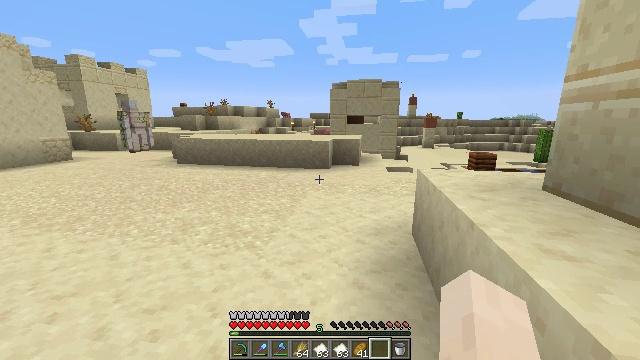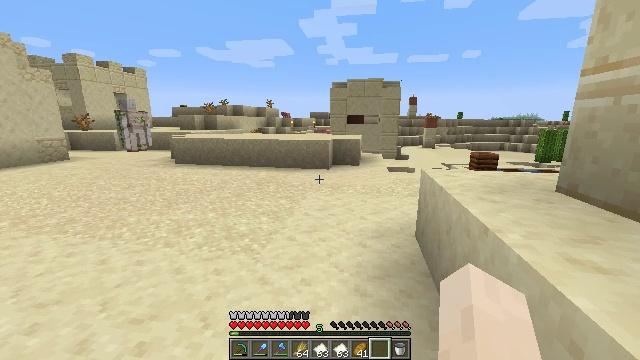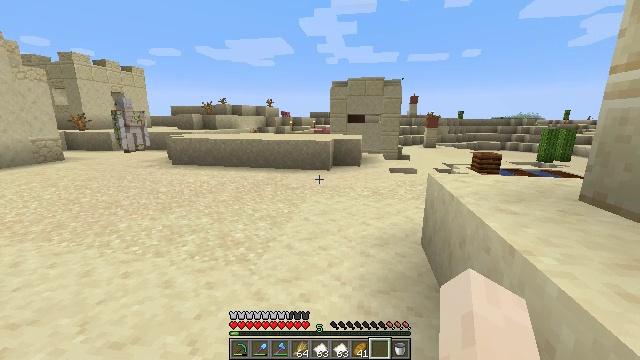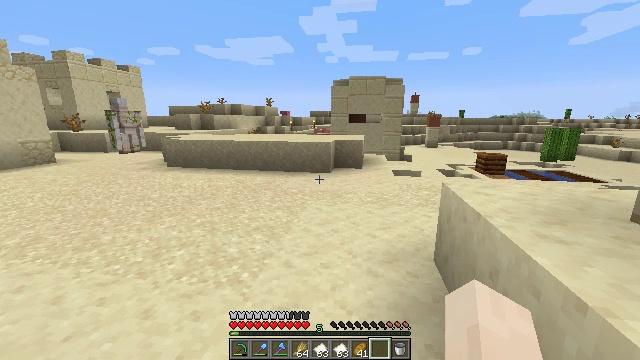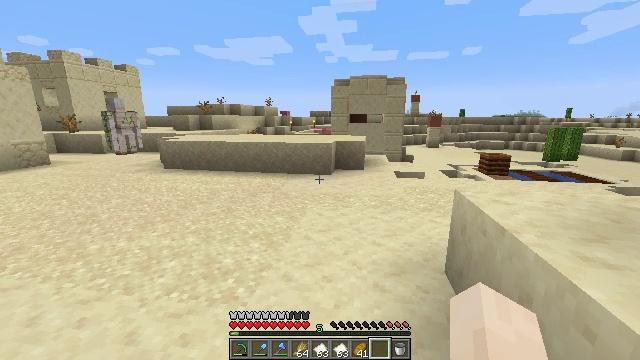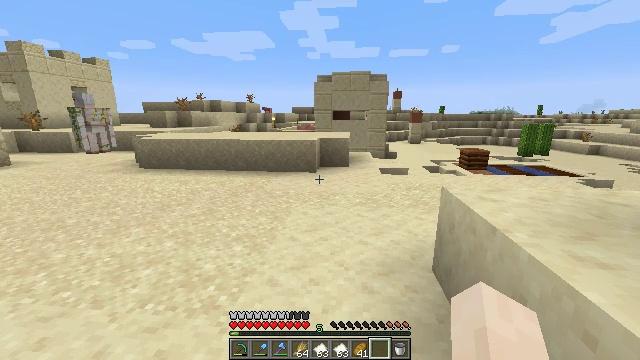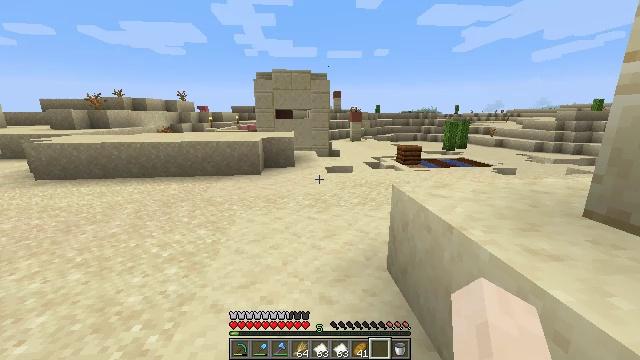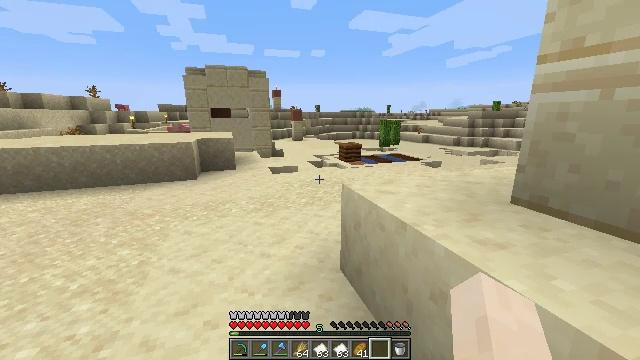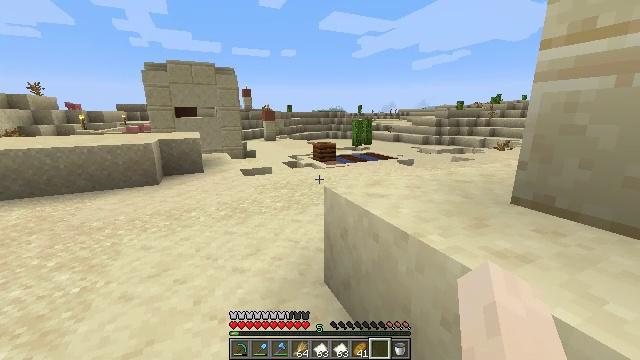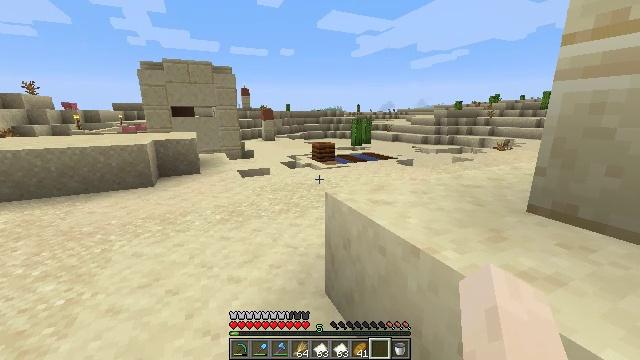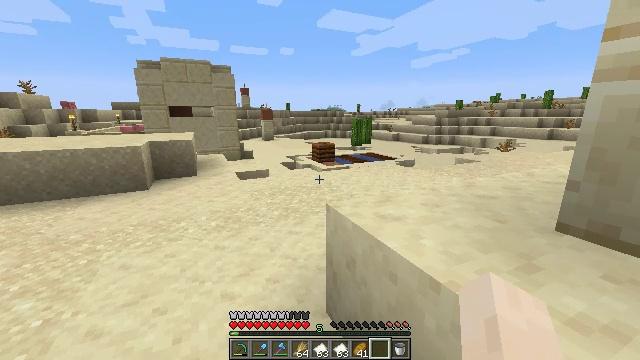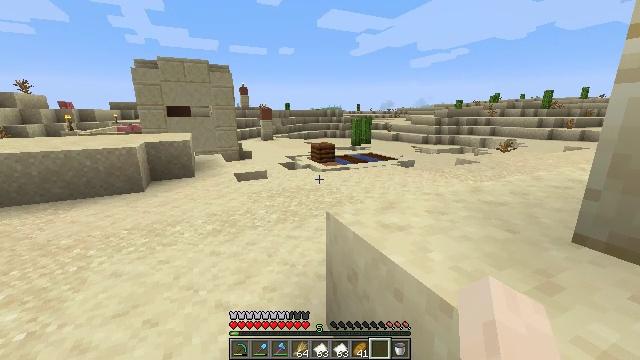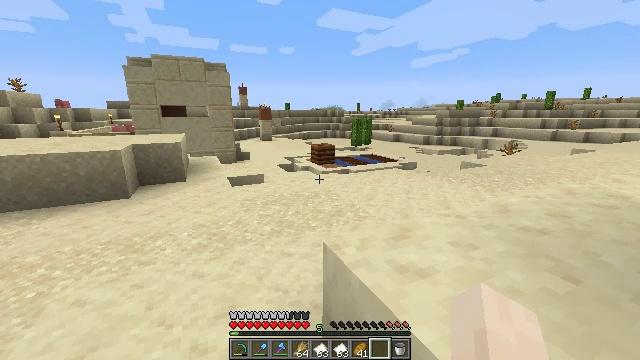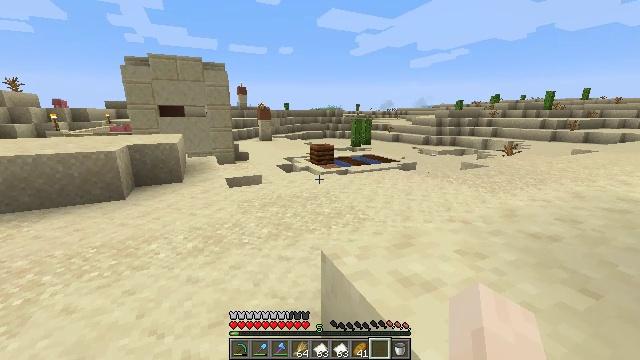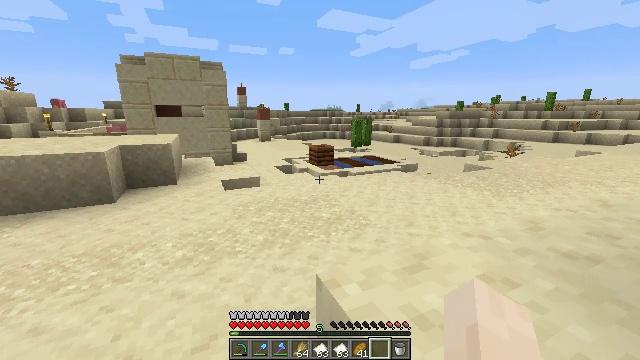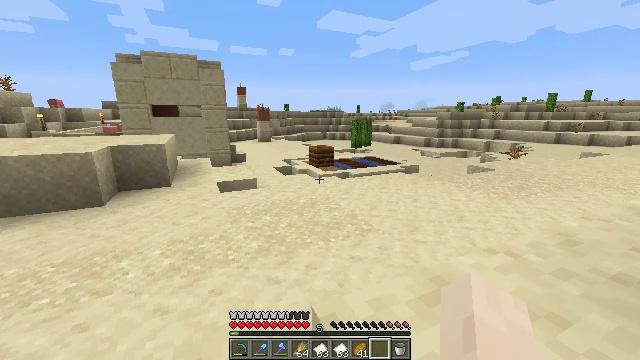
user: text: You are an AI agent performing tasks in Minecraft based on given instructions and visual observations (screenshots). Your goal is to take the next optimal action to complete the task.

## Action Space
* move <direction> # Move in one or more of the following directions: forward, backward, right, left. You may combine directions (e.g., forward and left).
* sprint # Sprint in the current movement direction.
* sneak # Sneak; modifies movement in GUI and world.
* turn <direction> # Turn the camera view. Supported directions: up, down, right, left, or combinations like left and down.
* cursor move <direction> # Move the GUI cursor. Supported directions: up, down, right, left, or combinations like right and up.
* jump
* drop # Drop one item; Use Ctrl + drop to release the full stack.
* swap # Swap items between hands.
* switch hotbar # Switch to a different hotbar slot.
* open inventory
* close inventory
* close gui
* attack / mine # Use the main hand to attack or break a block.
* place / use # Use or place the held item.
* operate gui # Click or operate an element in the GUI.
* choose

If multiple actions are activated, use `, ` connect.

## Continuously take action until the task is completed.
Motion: motion action
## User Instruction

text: Dig up the smooth sandstone block.
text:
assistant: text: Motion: move forward
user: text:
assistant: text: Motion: move forward
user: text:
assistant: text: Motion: move forward
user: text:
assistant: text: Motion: move forward
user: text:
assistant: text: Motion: move forward, turn right
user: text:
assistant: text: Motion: move forward, turn right
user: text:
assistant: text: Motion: move forward, turn right
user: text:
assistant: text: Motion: move forward, turn right
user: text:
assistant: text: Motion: move forward
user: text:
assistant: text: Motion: move forward
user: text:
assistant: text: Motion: move forward
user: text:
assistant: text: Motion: move forward
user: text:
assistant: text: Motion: move forward
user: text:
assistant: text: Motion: move forward
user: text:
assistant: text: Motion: move forward
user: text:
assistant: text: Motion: move forward
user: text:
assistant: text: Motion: move forward
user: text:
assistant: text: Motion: move forward
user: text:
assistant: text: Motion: move forward, turn right and down
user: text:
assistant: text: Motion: move forward, turn right
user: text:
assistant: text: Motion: move forward, turn right
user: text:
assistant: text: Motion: move forward, turn right
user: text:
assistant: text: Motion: move forward, turn right
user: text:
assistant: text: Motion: move forward, turn right
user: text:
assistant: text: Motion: move forward, turn right
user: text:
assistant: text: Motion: move forward, turn right
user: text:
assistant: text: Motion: move forward
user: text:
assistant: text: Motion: move forward
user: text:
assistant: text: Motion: move forward, turn right
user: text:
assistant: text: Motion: move forward, turn right